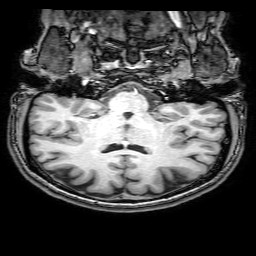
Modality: T1w
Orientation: sagittal
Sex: female
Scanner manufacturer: philips
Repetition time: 0.00808 s
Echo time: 0.00369 s